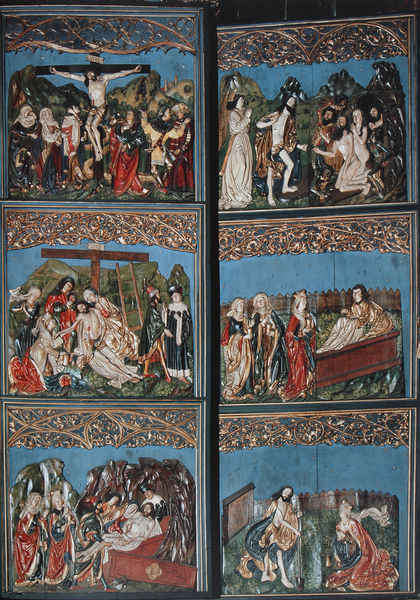
Titel: Hochaltar, Flachreliefs des geschlossenen Altares, rechte Seite
Künstler: Veit Stoß
Standort: Krakau
Institution: Pfarrkirche Maria Himmelfahrt
Schlagwörter: blau, flügel, gemälde, gott, körper, frauen, grün, menschen, bunt, holz, türkis, weiss, rot, malerei, ornament, johannes, rahmen, tod, tot, öl, felder, kirche, gold, kelch, mutter, farbig, bilder, türen, klein, leiter, tafel, gruppen, oben, kreuz, soldat, altar, quadrate, sarg, leib, christus, grab, jesus, kreuzabnahme, kreuzigung, ostern, mittelalter, gärtner, holztafel, balu, heilige, speer, zierde, gefasst, jünger, diptichon, sechs, gothik, maria, magdalena, heilung, szenen, format, dyptichon, bblau, grablegung, auferstehung, altarbild, tafelbild, christi, fromm, kreuzgang, tympanon, miniaturen, seitenflügel, verspottung, retabel, tafeln, grablege, flügelaltar, abnahme, erzählung, apostel, passion, passionsgeschichte, weinende, golgatha, noli me tangere, emaille, emailliert, gespränge, wandelaltar, altarflügel, magdalen, leidensweg, frauen am grab, alta', biblische szenen, bildtafel, kreuzigungsszenen, schacher, apostell, oster, narativ, diptrichon, auferstandung, kelsch